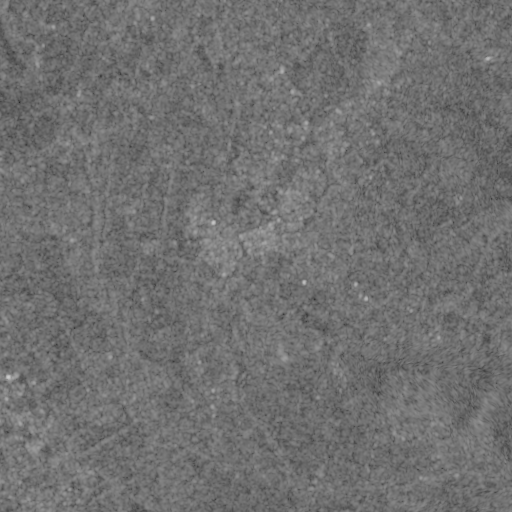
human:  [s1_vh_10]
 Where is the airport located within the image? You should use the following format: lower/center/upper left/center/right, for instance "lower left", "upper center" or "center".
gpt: The airport is located in the upper left of the image.
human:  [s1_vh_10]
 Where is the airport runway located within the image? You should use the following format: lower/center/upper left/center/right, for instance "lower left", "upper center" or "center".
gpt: The airport runway is located in the upper left of the image.
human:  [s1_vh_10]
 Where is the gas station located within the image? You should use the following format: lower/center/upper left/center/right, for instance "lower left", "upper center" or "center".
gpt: The gas station is located in the center left of the image.
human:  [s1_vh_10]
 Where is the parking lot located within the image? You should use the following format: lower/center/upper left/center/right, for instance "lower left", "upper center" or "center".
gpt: The parking lot is located in the upper center of the image.
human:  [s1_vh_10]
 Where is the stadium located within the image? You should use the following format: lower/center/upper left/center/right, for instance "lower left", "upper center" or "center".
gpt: The stadium is located in the center of the image.
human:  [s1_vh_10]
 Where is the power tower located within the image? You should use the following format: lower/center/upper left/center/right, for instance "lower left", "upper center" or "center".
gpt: There is no power tower in the image.

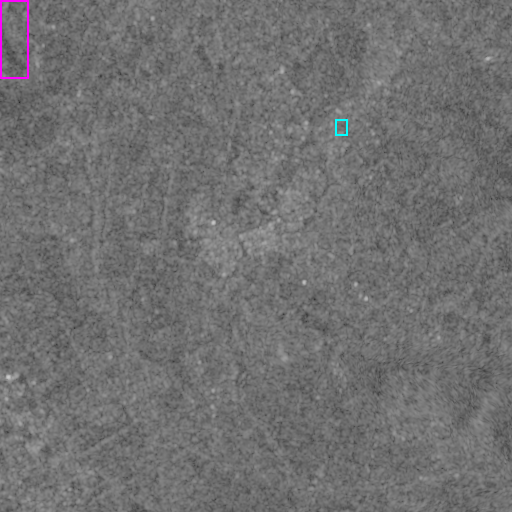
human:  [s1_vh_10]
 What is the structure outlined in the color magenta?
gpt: The structure outlined in magenta is an airport.
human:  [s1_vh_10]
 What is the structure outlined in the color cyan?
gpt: The structure outlined in cyan is a park.
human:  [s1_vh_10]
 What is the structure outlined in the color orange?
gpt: There is no orange outline.